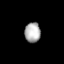
Tissue: lung
Cell type: T cells
Senescence score: 0.1379
Nuclear area (px): 312
Mean DAPI intensity: 173.907